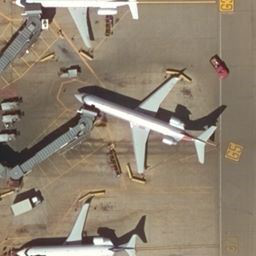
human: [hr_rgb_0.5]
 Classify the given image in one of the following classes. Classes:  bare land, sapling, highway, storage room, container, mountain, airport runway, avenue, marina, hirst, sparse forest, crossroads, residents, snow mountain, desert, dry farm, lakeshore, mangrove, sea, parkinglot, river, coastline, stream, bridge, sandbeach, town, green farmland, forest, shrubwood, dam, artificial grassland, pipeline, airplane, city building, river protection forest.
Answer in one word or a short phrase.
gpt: airplane